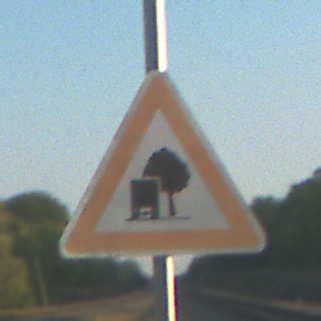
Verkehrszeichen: UnzureichendesLichtraumprofil
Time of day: SunriseSunset
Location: Outdoor (RoadRail)
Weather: Clear
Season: NotSpecified
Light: Natural